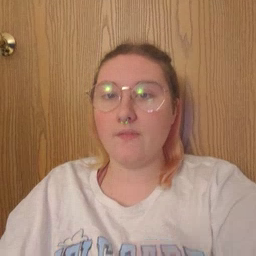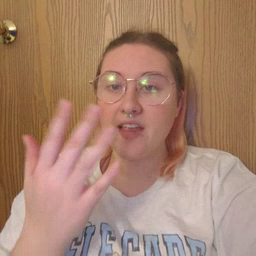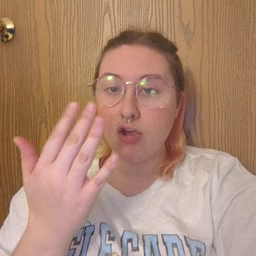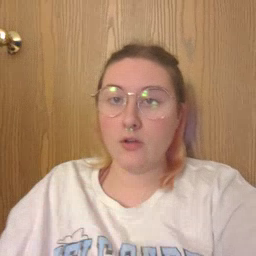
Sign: finger